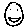
Label: smiley face